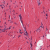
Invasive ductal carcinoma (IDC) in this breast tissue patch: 0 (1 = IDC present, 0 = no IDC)